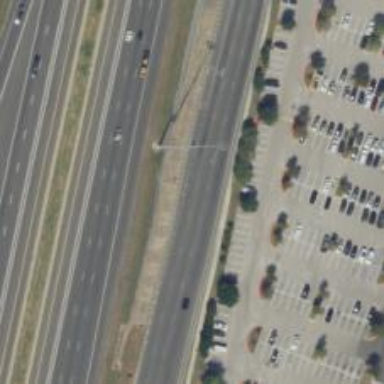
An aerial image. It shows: Secondary road with asphalt surface and frontage road.